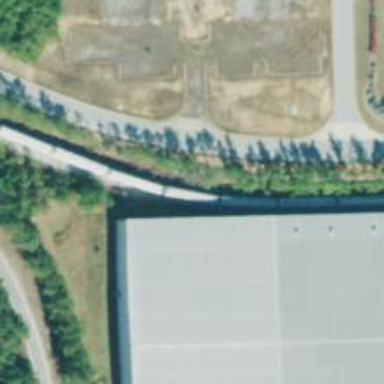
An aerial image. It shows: Railway spur service.